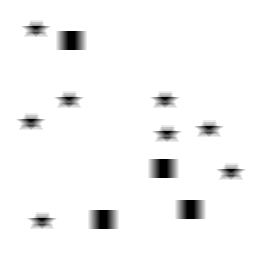
Squares: 4
Triangles: 0
Stars: 8
Total shapes: 12